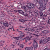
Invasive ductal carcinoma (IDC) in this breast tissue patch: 1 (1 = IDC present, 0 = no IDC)